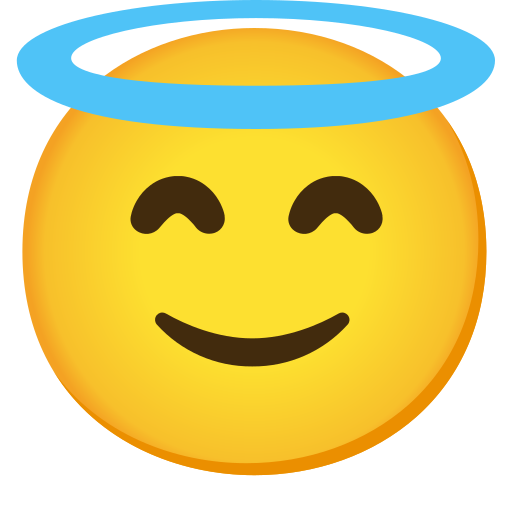
Emoji: 😇